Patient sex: F
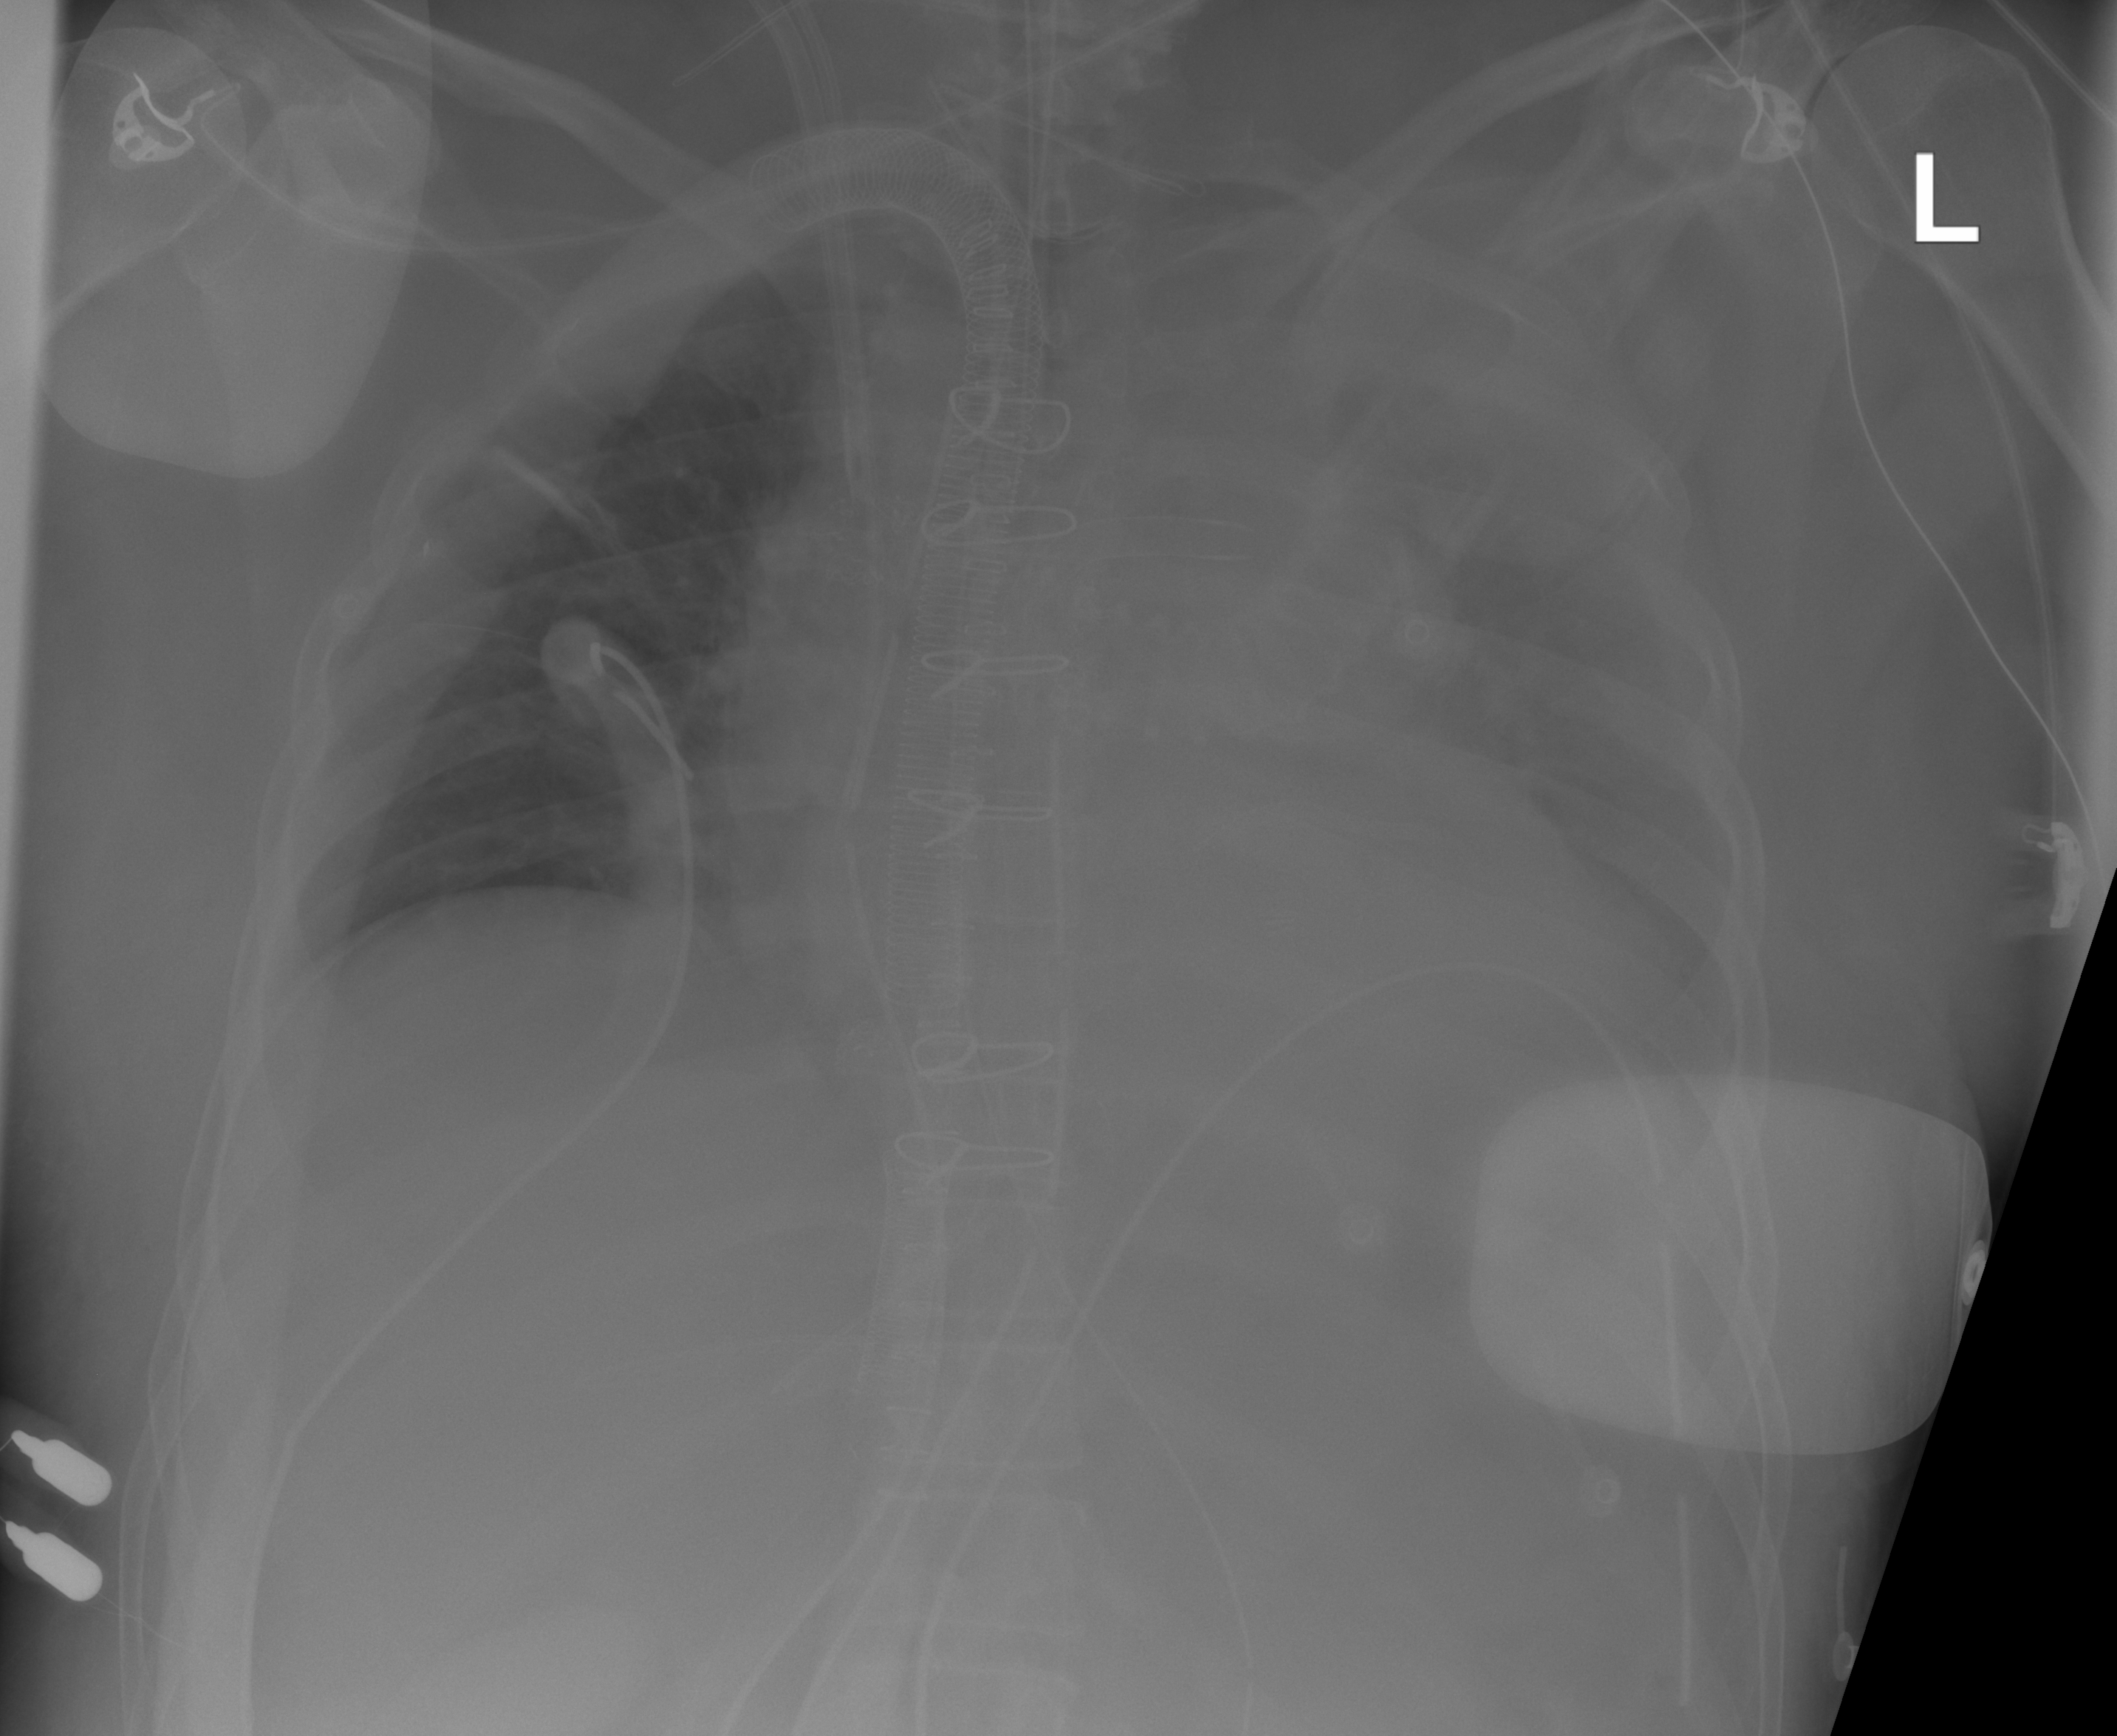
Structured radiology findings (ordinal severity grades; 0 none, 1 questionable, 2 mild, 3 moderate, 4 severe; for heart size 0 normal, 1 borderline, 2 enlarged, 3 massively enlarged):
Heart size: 2
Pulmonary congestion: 3
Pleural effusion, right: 2
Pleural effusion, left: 3
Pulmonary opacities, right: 0
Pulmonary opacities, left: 3
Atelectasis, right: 2
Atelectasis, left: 3